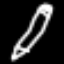
Label: pencil